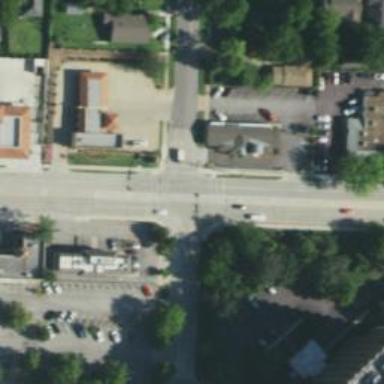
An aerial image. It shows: Secondary road with separate asphalt sidewalk.